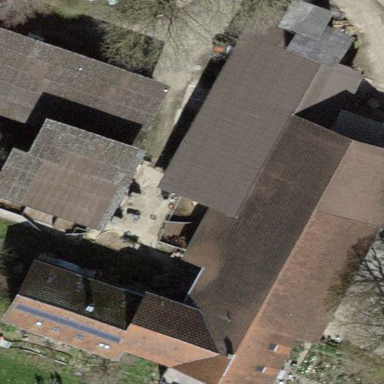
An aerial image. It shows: Greenhouse.